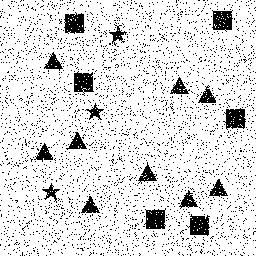
Squares: 6
Triangles: 9
Stars: 3
Total shapes: 18